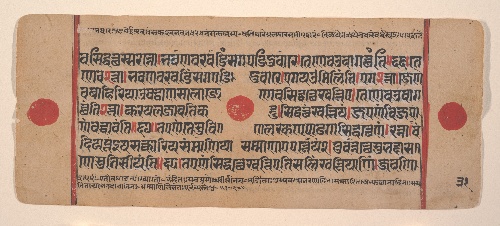
Date: 15th century
Object type: Folio
Classification: Paintings
Medium: Ink, opaque watercolor, and gold on paper
Culture: India (Gujarat)
Dimensions: 4 3/8 x 10 5/8 in. (11.1 x 27 cm)
Department: Asian Art
Credit line: Rogers Fund, 1955
Accession year: 1955
Repository: Metropolitan Museum of Art, New York, NY